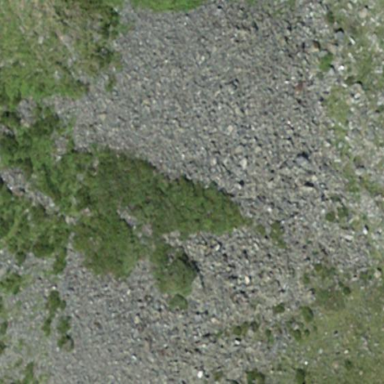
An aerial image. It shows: Scree landscape.